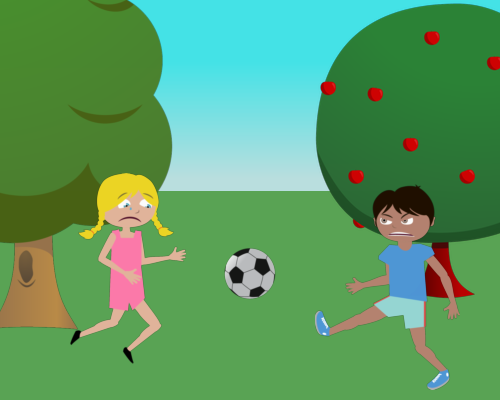
fluffy tree a sun an apple tree on the right side to the left is a worried woman running and to the right is an angry boy kicking a soccer ball at her